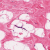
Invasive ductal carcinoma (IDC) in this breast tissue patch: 0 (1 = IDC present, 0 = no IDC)